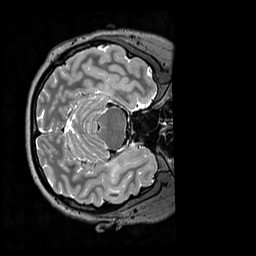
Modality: T2w
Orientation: axial
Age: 24
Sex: female
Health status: healthy
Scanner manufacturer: siemens
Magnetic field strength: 3 T
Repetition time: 3.2 s
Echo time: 0.568 s